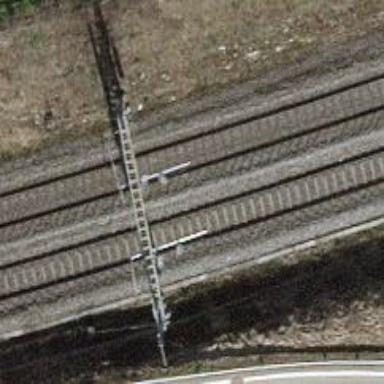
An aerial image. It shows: Single-track electrified railway with contact line.